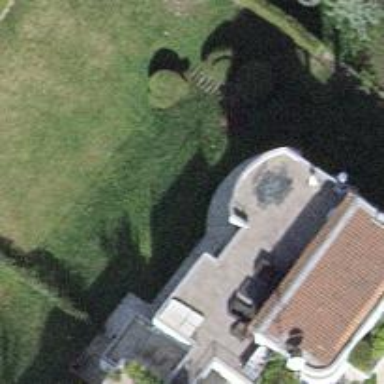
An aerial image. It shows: Garden enclosed by fence.